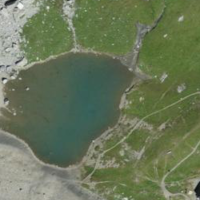
EUNIS habitat code: 48
Species observed at this site:
Marmota marmota
Zygaena exulans
Geum montanum
Montifringilla nivalis
Bartsia alpina
Gentianella campestris